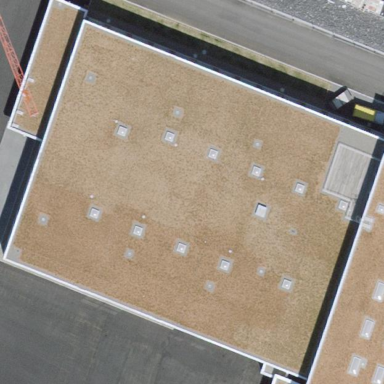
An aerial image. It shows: Commercial building.